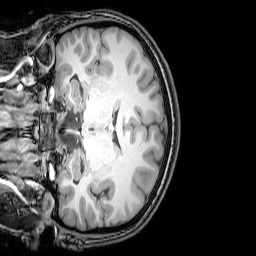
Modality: T1w
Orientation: coronal
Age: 23
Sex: male
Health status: healthy
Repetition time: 0.081 s
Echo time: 0.037 s